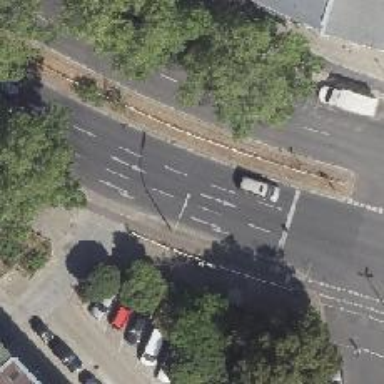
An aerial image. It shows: Secondary road with asphalt surface and cycle track on the right side. It is dual carriageway.